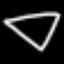
Label: diamond